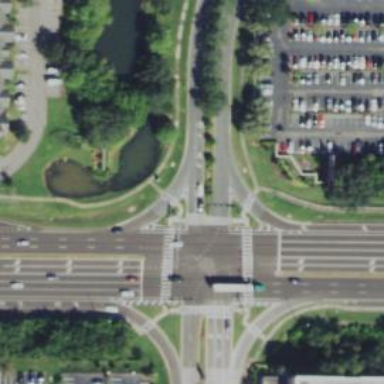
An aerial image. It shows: Marked crossing on the road.